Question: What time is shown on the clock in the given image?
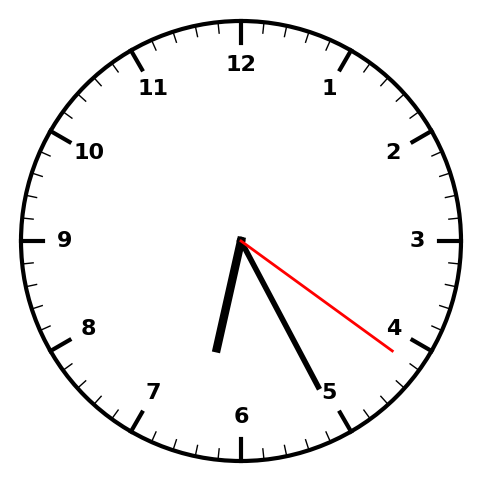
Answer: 06:25:21